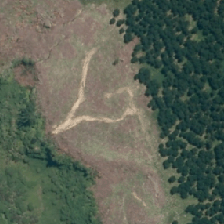
Land cover: harvested_forest